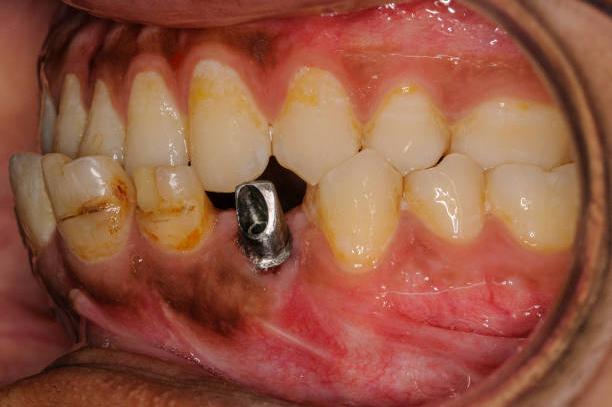
Condition: Gingivitis